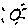
Label: sun